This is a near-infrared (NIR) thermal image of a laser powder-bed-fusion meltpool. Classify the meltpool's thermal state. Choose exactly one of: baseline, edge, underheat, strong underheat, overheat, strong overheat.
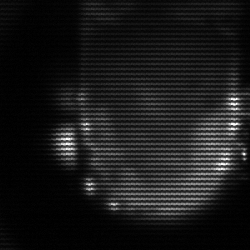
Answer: baseline